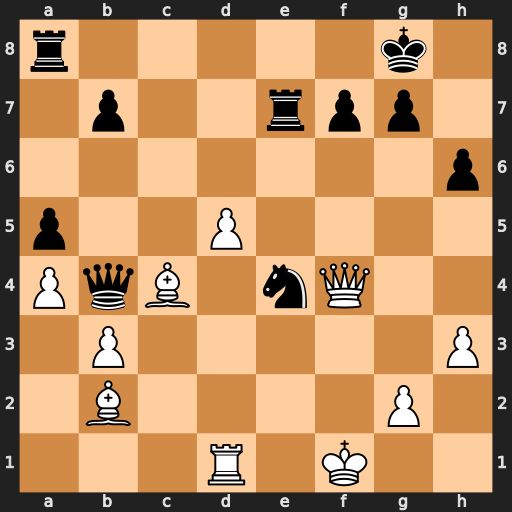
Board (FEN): r5k1/1p2rpp1/7p/p2P4/PqB1nQ2/1P5P/1B4P1/3R1K2
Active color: w
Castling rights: -
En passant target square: -
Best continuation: d6 Nxd6 Qxd6 Re1+ Kf2 Rxd1 Qxd1